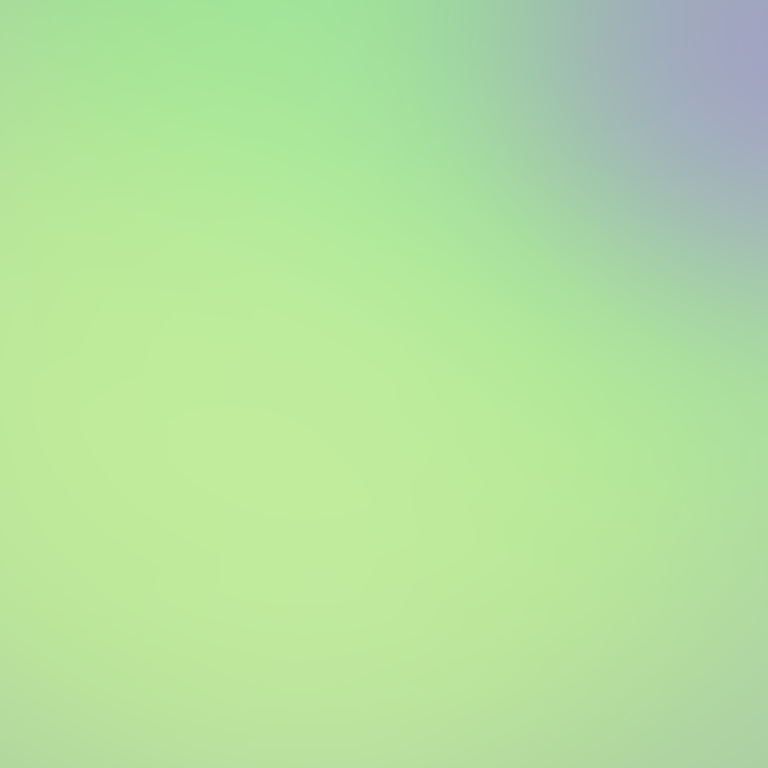
Abstract light effect, smooth gradient from soft green to light purple, calm atmosphere, diffuse light, no room, no furniture, no objects.